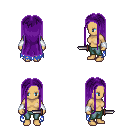
a pixel art fantasy rpg character, female body template, human, tanned skin, blue tattered cape, teal pants, purple extra-long hairstyle, white cloth bracers, dagger, four views (front, back, left, right), 2x2 character sprite sheet, small pixel art, hard edges, no anti-aliasing